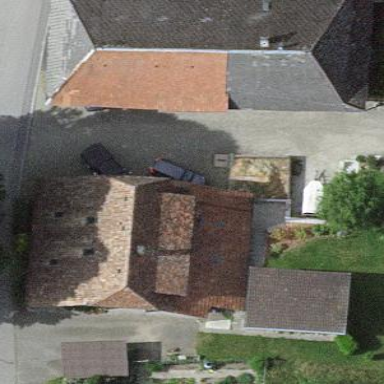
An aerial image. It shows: Farm building.